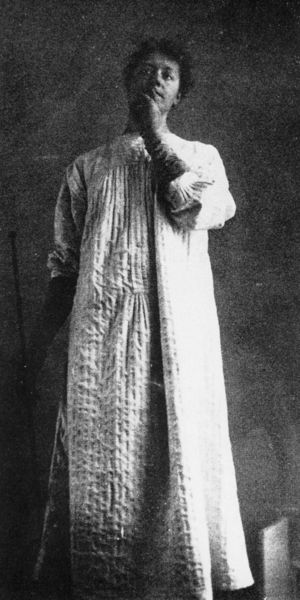
Titel: Marguerite Khnopff
Künstler: Fernand Khnopff
Schlagwörter: hand, mann, schatten, weiß, frau, grau, haar, handschuh, kleid, licht, mund, nase, ohr, raum, schwarz, zimmer, blick, alt, hemd, wand, augen, falten, lang, leinen, stehen, ärmel, portrait, porträt, gewand, haare, stehend, nachthemd, kinn, lippen, locken, stock, stab, hocker, gestreift, maler, platte, nachdenklich, foto, fotografie, brett, schwarz-weiß, kittel, photo, hochkant, foro, nachtgewand, betrachtend